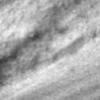
Label: change